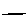
Label: line